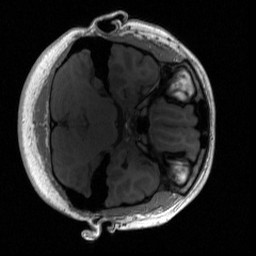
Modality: T1w
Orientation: axial
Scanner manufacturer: siemens
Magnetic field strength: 3 T
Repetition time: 2 s
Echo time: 0.0022 s